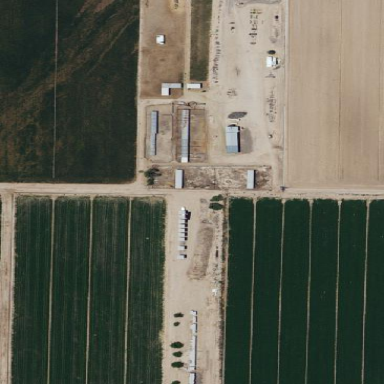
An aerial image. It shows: Farmyard area.